【题型】填空题　【知识点】平面几何　【难度】medium
如图，将矩形$ABCD$平移到矩形$EFGH$的位置（点$A$对应点$E$，点$B$对应点$F$，点$C$对应点$G$），边$EH$与$CD$交于点$M$，边$EF$与$BC$交于点$N$，其中$DM:MC = 3:2$，$BN:CN = 3:2$，如果$M$、$N$两点的距离为$a$，那么$A$、$E$两点的距离为\underline{\ \ \ \ \ \ }。（用含$a$的代数式表示）

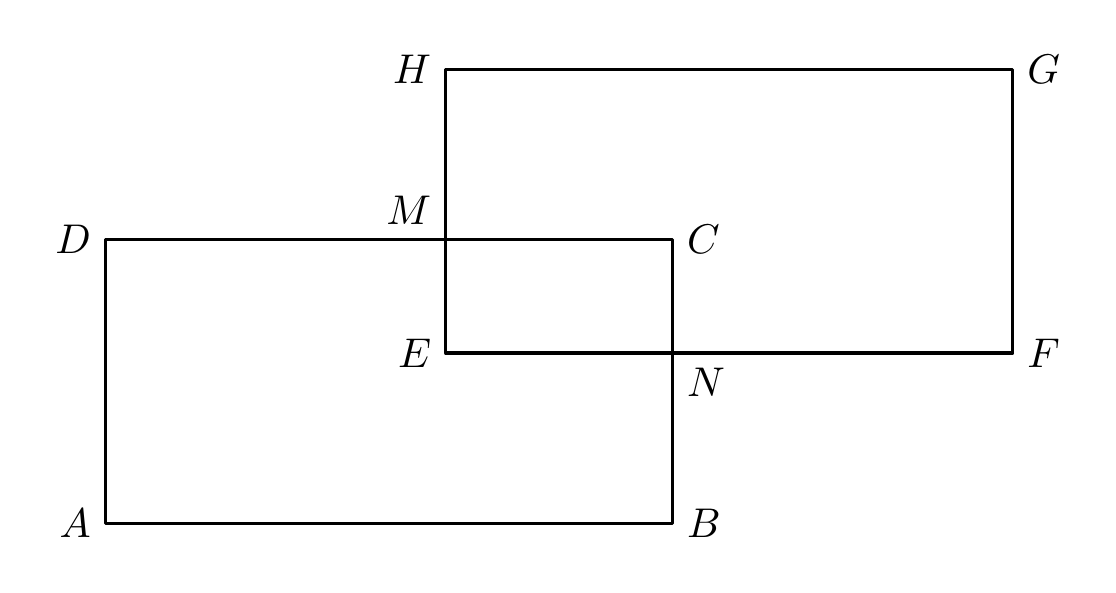
【解答】
\noindent
【知识点】相似三角形的判定与性质综合、根据矩形的性质求线段长、利用平移的性质求解

\vspace{0.5em}
\noindent
【分析】本题考查了矩形的判定与性质，相似三角形的判定与性质，平移的性质，解题的关键是正确作出辅助线。延长$EF$交$AD$于点$L$，连接$AE$、$MN$，则$MN = a$，可证明四边形$LDME$和四边形$ABNL$都是矩形，则$DM = EL$，$BN = AL$，由$DM:MC = 3:2$，$BN:CN = 3:2$，可得$EL:MC = 3:2$，$LA:CN = 3:2$，推出$\triangle ALE \backsim \triangle NCM$，得到$\dfrac{AE}{MN} = \dfrac{LA}{CN} = \dfrac{3}{2}$，即可求解。

\vspace{1em}
\noindent
【详解】解：延长$EF$交$AD$于点$L$，连接$AE$、$MN$，则$MN = a$，\\

$\because$ 四边形$ABCD$是矩形，\\
$\therefore \angle D = \angle DAB = \angle B = \angle C = 90^\circ$，\\
$\therefore \angle MEL = 90^\circ$，\\
由平移得：$\angle HEF = \angle DAB = 90^\circ$，$EH \parallel AD$，$EF \parallel AB$，\\
$\therefore \angle ELD = \angle DAB = 90^\circ$，$\angle ALN = \angle D = 90^\circ$，\\
$\therefore$ 四边形$LDME$和四边形$ABNL$都是矩形，\\
$\therefore DM = EL$，$BN = AL$，\\
$\because DM:MC = 3:2$，$BN:CN = 3:2$，\\
$\therefore EL:MC = 3:2$，$LA:CN = 3:2$，\\
$\therefore \dfrac{EL}{MC} = \dfrac{LA}{CN} = \dfrac{3}{2}$，\\
$\because \angle ALE = \angle C = 90^\circ$，\\
$\therefore \triangle ALE \backsim \triangle NCM$，\\
$\therefore \dfrac{AE}{MN} = \dfrac{LA}{CN} = \dfrac{3}{2}$，\\
$\therefore AE = \dfrac{3}{2}MN = \dfrac{3}{2}a$，\\
$\therefore A$、$E$两点的距离为$\dfrac{3}{2}a$，\\
故答案为：$\dfrac{3}{2}a$。
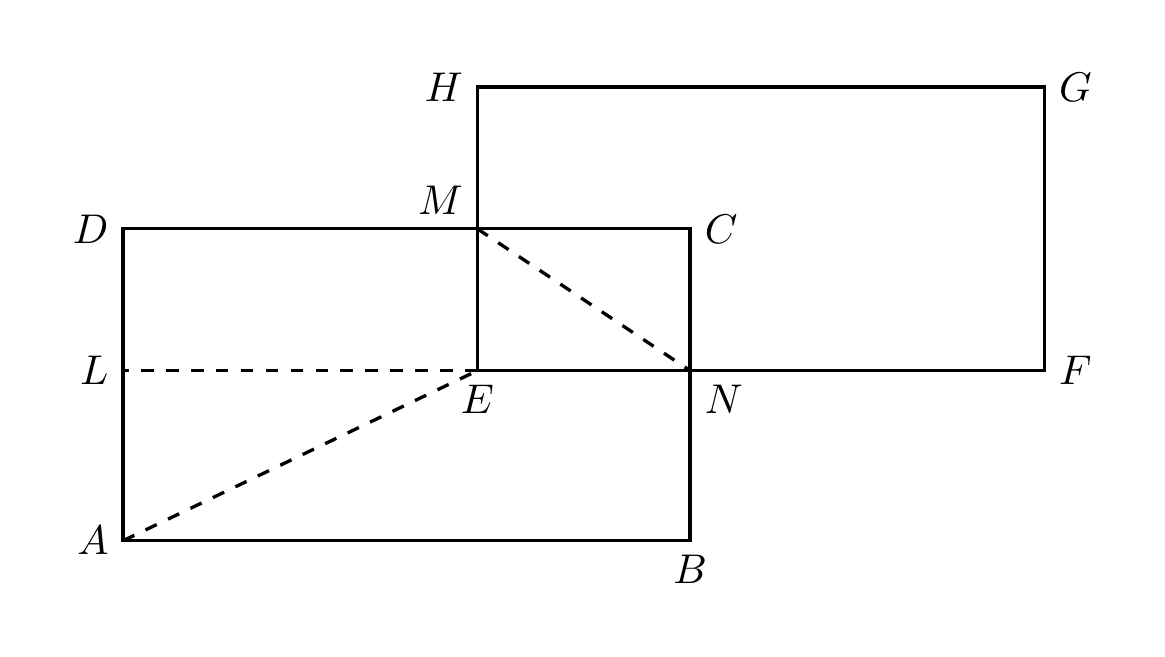